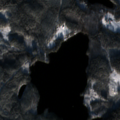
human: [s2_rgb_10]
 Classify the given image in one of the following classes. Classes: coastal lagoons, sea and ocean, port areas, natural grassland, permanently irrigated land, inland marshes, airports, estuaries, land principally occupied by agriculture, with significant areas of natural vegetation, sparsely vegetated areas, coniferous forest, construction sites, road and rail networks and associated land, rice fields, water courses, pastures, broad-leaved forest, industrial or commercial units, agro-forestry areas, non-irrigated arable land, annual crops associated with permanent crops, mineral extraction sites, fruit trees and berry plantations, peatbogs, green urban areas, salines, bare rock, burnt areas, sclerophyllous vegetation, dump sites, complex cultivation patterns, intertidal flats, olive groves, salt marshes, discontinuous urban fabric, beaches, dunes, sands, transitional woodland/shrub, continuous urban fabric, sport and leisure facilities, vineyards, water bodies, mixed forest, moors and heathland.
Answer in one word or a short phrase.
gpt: coniferous forest, mixed forest, water bodies